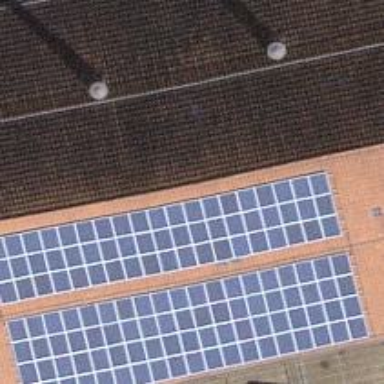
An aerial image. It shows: Solar power generator using photovoltaic panels.